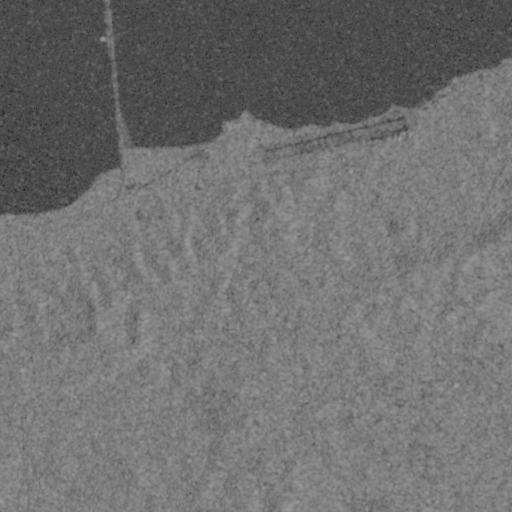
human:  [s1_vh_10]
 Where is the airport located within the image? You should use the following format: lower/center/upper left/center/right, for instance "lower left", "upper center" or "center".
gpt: The airport is located in the upper right of the image.
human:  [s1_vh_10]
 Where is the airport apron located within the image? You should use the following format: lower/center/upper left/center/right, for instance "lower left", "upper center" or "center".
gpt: The airport apron is located in the upper right of the image.
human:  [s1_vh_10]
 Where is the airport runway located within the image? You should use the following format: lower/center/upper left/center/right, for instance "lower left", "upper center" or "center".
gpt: The airport runway is located in the upper right of the image.
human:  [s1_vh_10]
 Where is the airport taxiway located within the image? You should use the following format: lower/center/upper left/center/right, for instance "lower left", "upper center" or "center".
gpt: The airport taxiway is located in the upper right of the image.
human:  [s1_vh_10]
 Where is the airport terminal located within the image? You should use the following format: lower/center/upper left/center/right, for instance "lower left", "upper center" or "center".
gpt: The airport terminal is located in the upper right of the image.
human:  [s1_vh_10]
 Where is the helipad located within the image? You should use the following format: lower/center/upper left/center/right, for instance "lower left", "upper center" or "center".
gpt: The helipad is located in the center left of the image.
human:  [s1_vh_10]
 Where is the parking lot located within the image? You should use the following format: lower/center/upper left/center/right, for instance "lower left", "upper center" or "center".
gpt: The parking lot is located in the upper right of the image.
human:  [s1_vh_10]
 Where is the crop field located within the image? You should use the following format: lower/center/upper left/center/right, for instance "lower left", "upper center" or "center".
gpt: There is no crop field in the image.

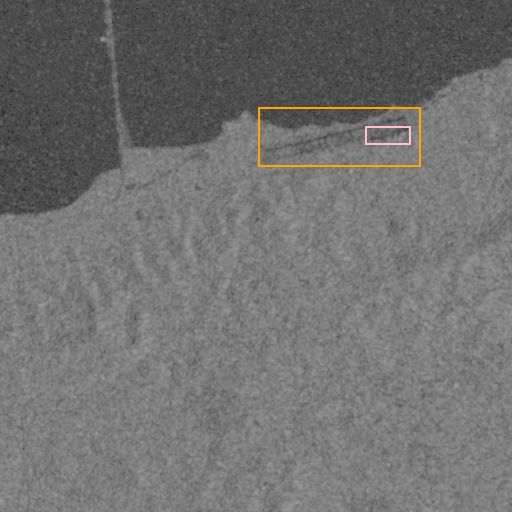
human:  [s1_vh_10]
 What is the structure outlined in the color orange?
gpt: The structure outlined in orange is an airport.
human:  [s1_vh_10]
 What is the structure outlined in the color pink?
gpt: The structure outlined in pink is an airport apron.
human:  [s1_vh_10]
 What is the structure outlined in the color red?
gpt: There is no red outline.